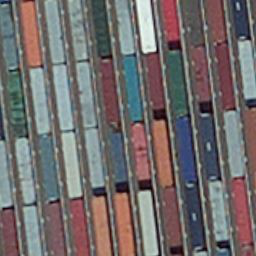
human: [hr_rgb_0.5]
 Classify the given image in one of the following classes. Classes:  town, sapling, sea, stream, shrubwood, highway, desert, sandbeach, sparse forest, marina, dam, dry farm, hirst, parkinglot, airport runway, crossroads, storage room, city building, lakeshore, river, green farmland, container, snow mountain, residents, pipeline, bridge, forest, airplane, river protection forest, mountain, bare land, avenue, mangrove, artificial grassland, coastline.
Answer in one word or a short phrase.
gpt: container